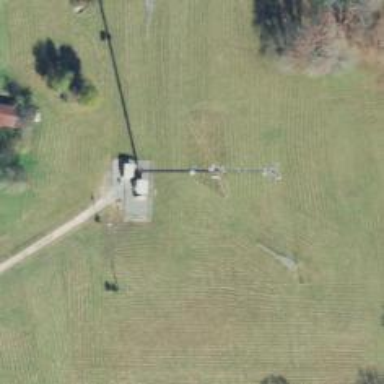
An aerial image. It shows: Man-made mast used for communication purposes.